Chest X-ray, AP view. Patient: 58 years old, sex F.
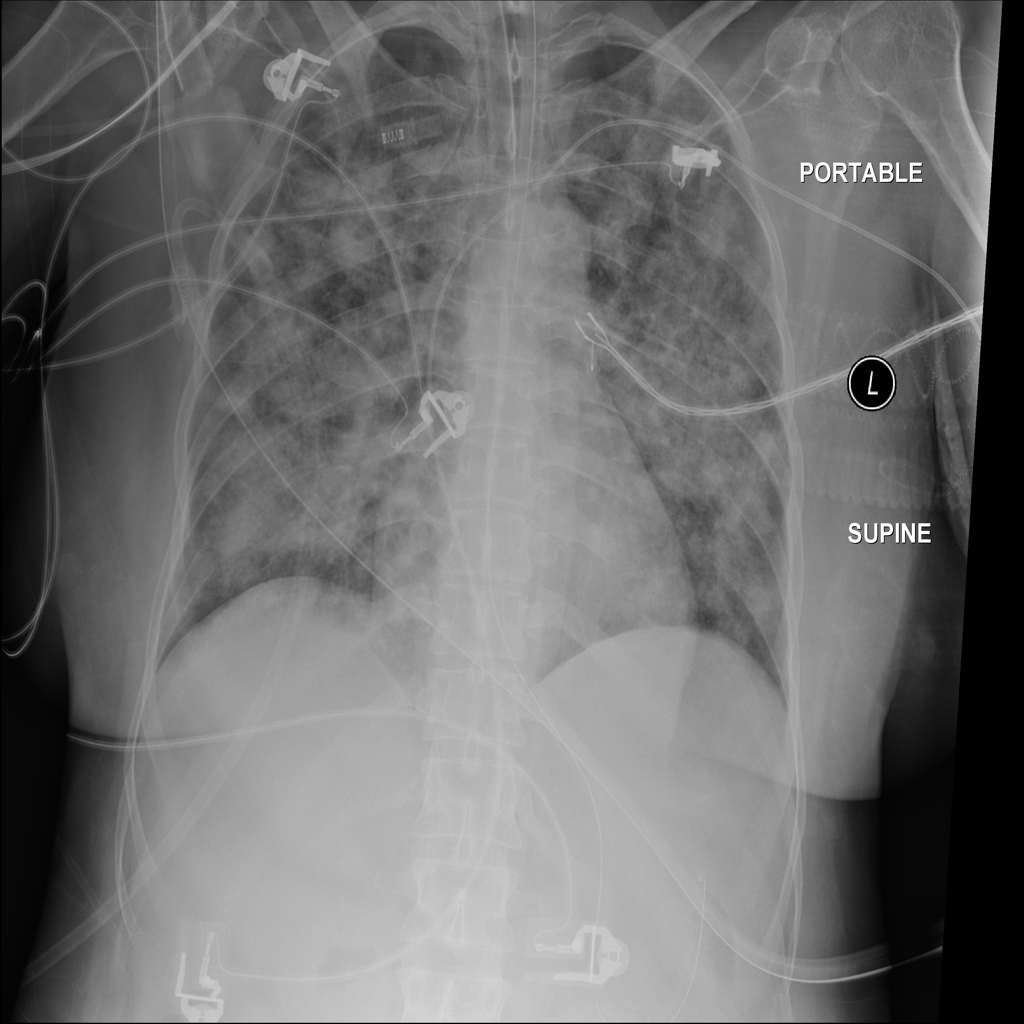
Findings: No Finding